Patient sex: M
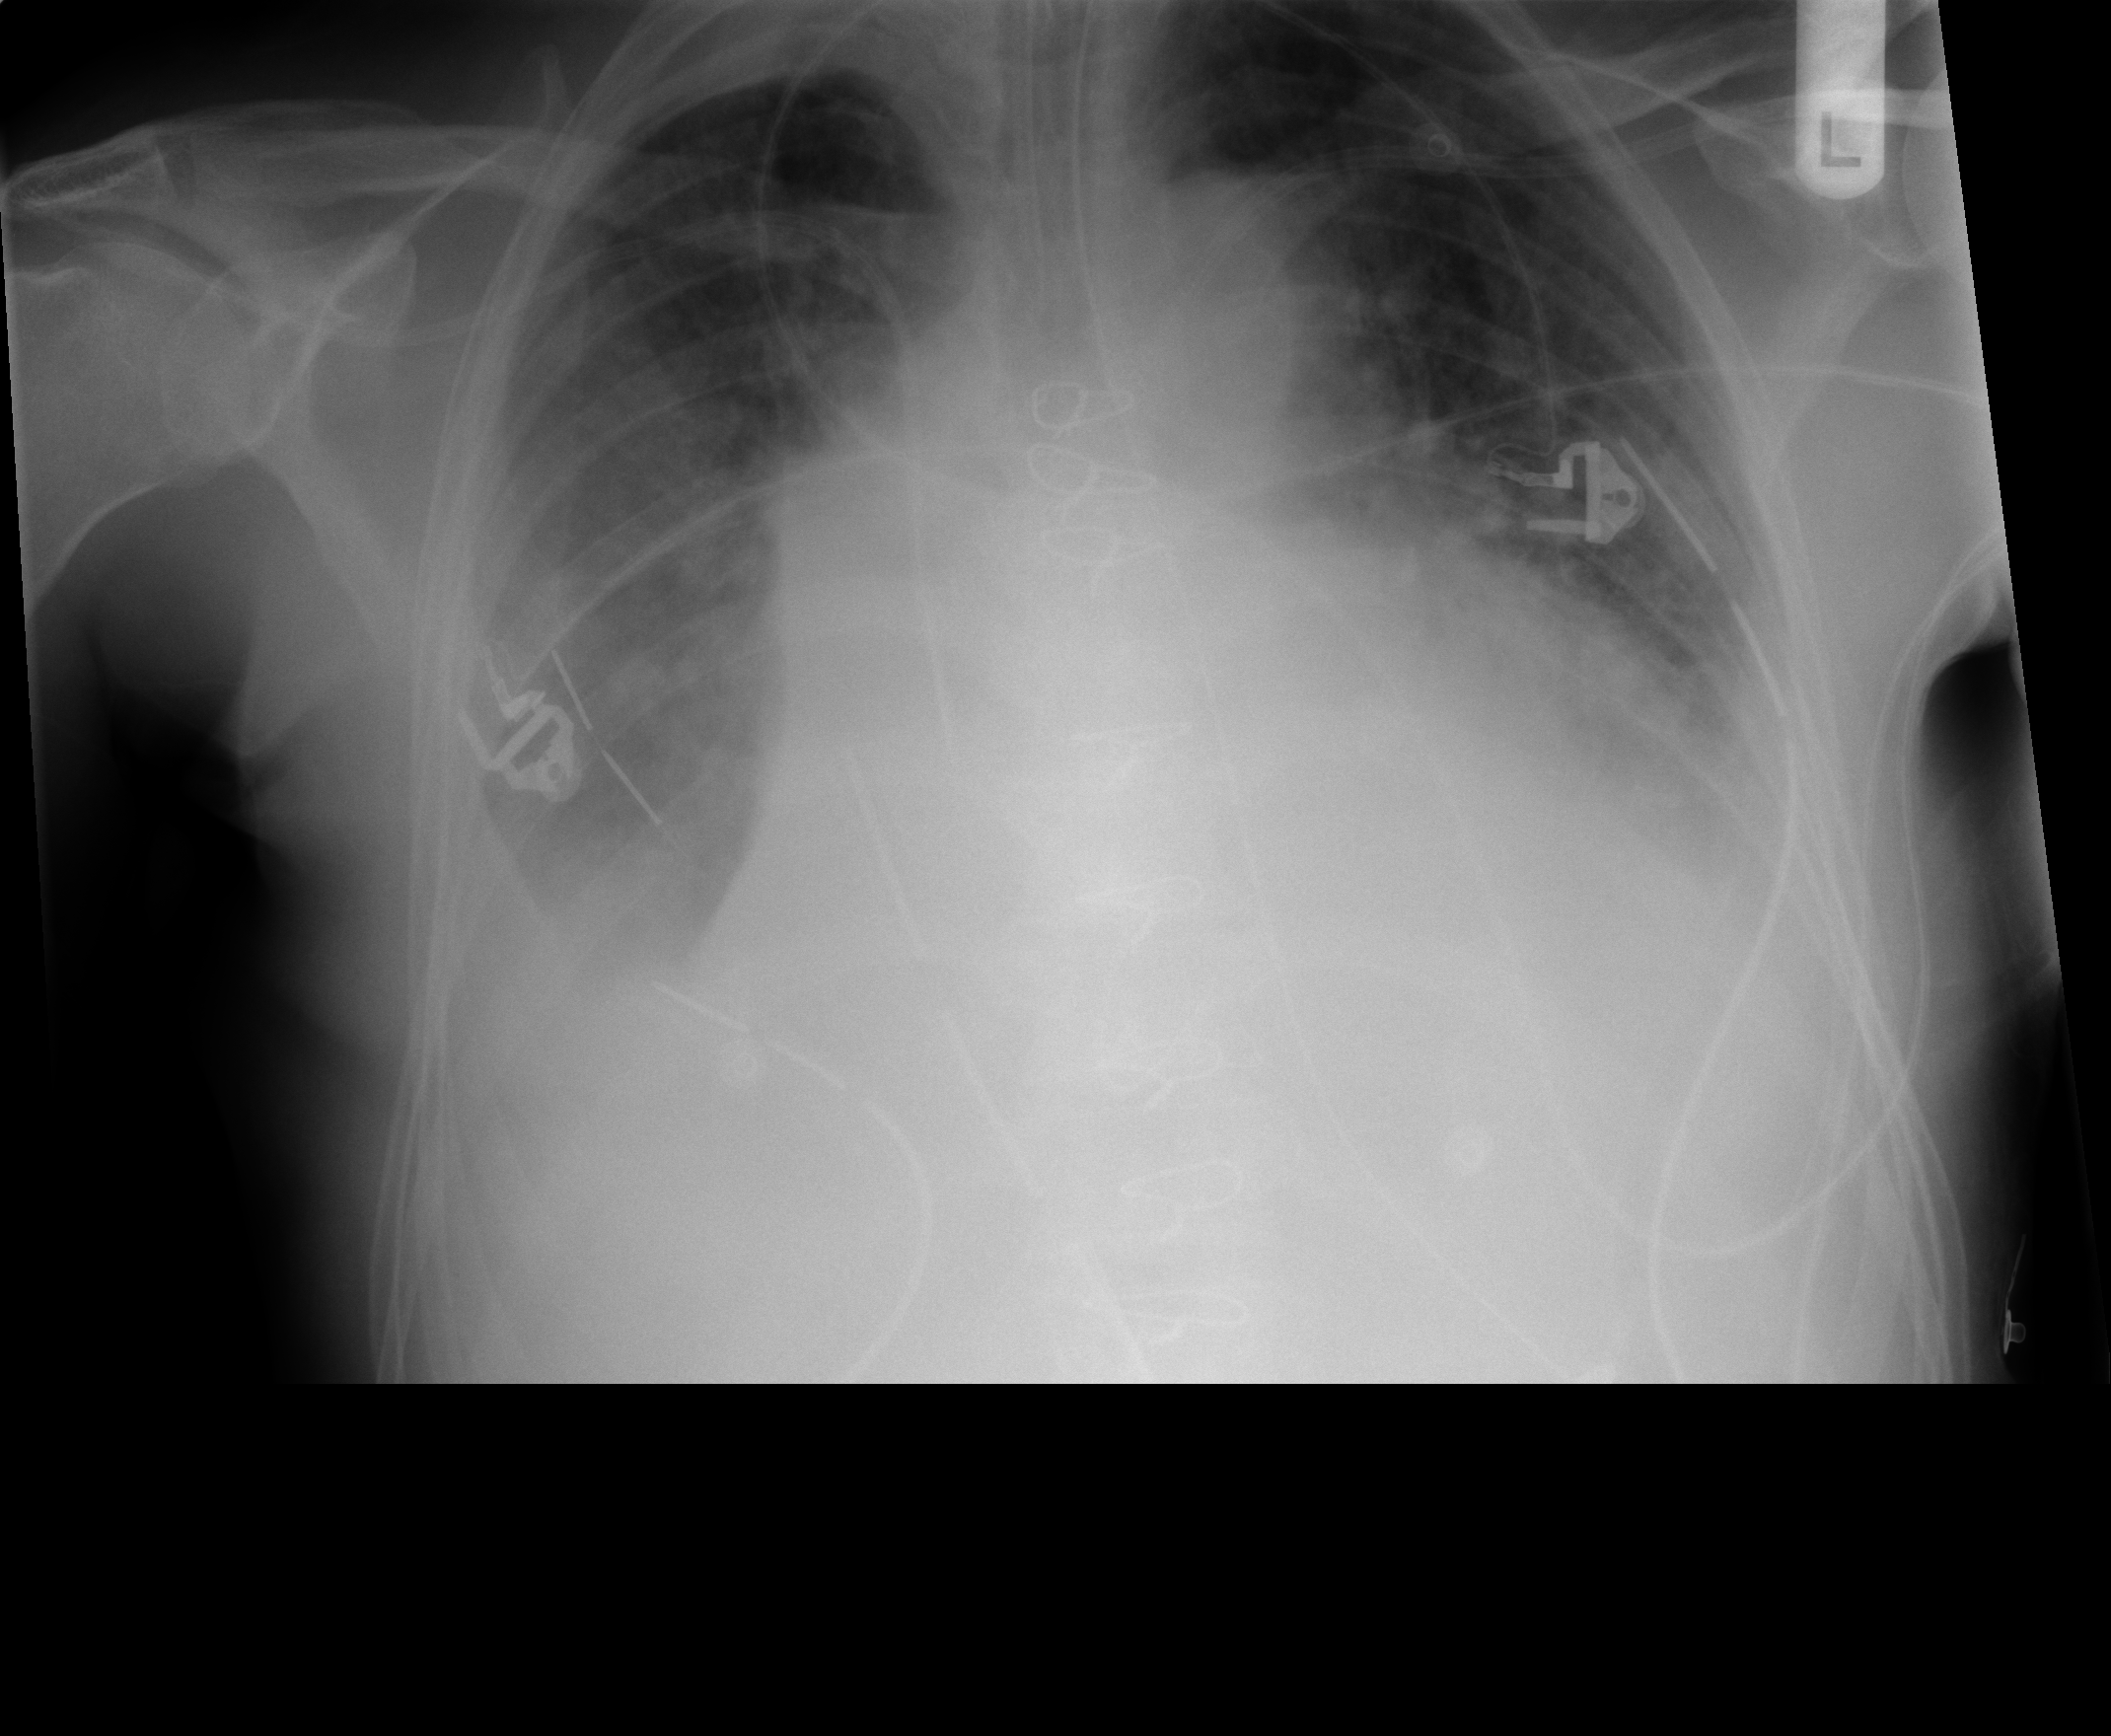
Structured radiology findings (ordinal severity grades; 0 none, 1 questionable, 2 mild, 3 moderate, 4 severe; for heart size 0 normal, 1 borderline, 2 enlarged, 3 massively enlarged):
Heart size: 2
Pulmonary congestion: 2
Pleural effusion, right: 3
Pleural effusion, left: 2
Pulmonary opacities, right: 0
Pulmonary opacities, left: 3
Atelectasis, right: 2
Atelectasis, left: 2